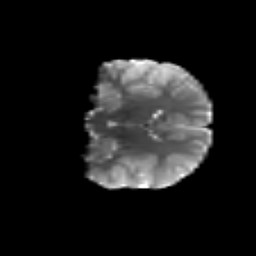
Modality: T2w
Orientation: coronal
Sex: female
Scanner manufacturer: siemens
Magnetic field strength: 3 T
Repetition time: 5 s
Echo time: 0.071 s